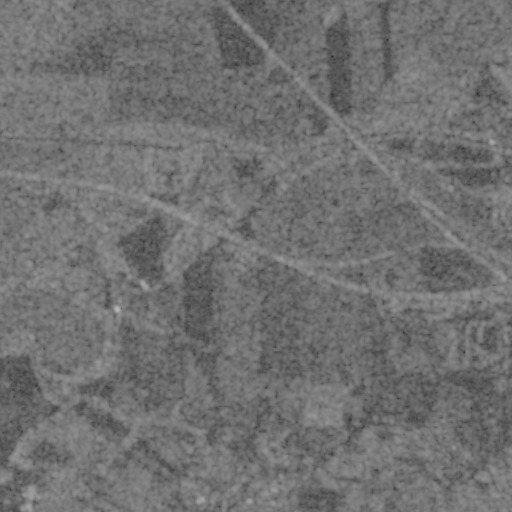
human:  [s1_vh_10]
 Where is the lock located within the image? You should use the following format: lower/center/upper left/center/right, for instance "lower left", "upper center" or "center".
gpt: The lock is located in the upper right of the image.
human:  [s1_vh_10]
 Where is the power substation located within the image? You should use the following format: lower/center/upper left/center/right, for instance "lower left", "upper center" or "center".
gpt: The power substation is located in the upper center of the image.
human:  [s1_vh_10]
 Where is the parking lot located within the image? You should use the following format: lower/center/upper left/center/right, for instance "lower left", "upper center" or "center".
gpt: There is no parking lot in the image.

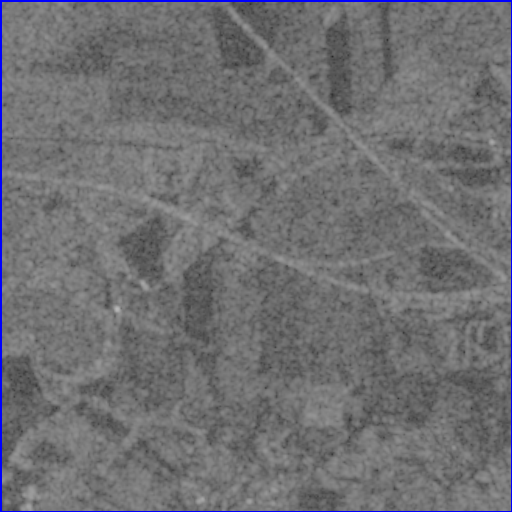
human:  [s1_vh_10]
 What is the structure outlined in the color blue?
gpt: The structure outlined in blue is a crop field.
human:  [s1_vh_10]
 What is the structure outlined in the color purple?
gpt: There is no purple outline.